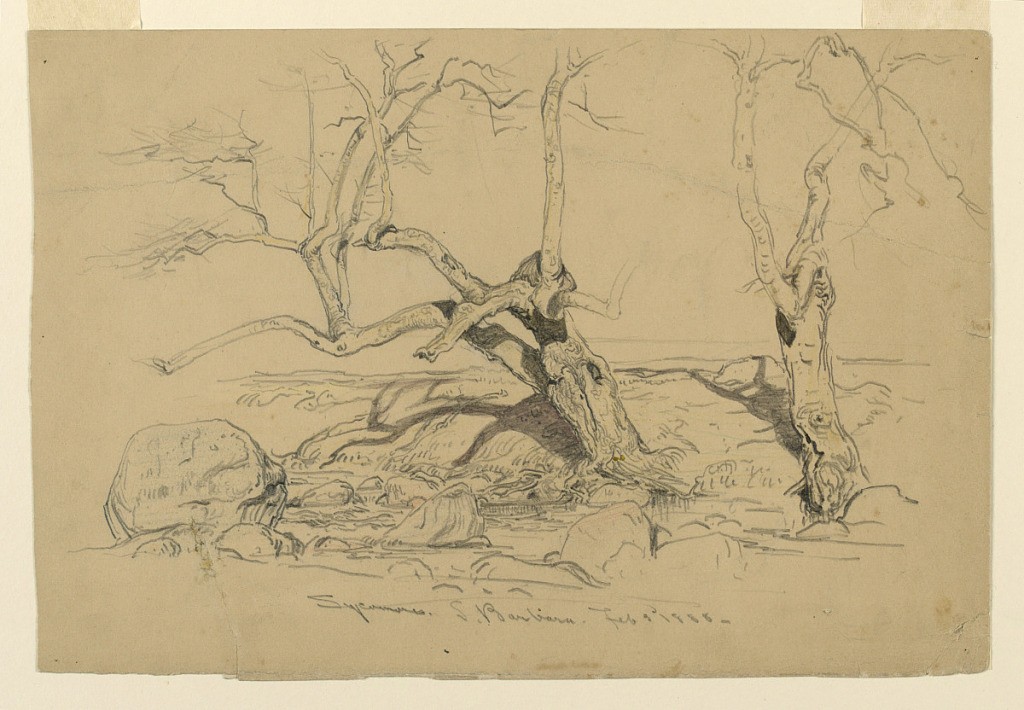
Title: Study, Trees, Santa Barbara, California
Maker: Samuel Colman, American, 1832–1920
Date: February 3, 1888
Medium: Graphite, crayon on cream paper
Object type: Drawing
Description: Two sycamores without leaves are shown at the bank of a stream, the bed of which is shown in the foreground. It is full of boulders. Caption: "Sycamores . S. Barbara", and the date at the bottom.